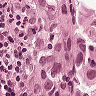
Metastatic tissue present: yes